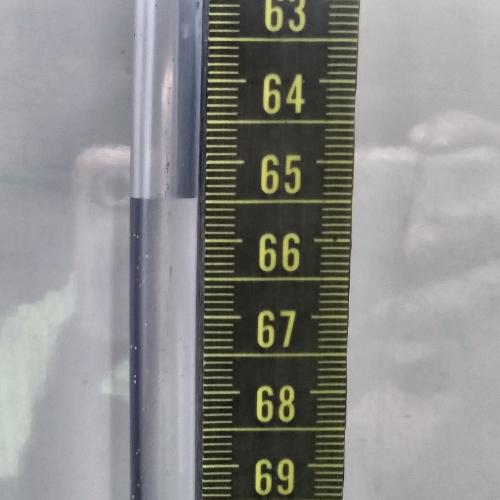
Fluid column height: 65.5 cm